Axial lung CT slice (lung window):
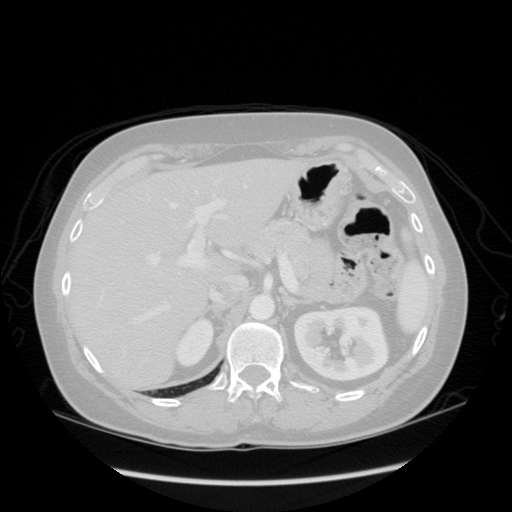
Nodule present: no